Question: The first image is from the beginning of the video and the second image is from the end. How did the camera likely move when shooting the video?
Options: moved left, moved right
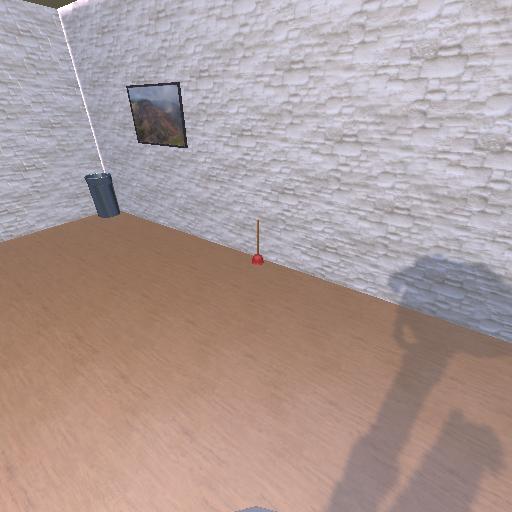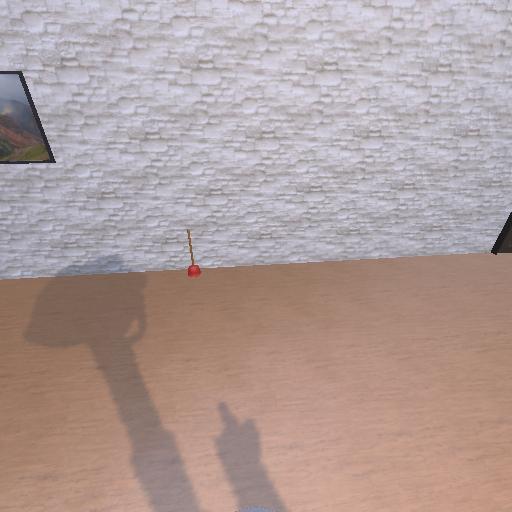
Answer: moved left